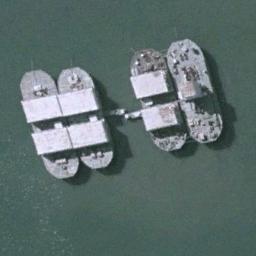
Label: ship